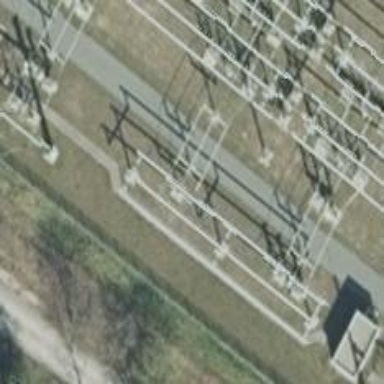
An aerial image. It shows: Power line in the image.